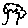
Label: tree